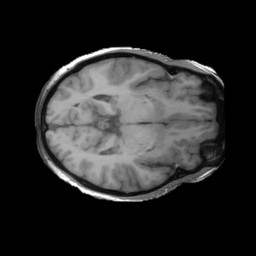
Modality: T1w
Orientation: axial
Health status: ill
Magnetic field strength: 3 T